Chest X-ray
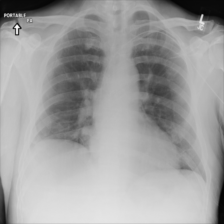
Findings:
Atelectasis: negative
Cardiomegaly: negative
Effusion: negative
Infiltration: negative
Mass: negative
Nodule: negative
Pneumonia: negative
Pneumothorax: negative
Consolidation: negative
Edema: negative
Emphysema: negative
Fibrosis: negative
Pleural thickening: negative
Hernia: negative